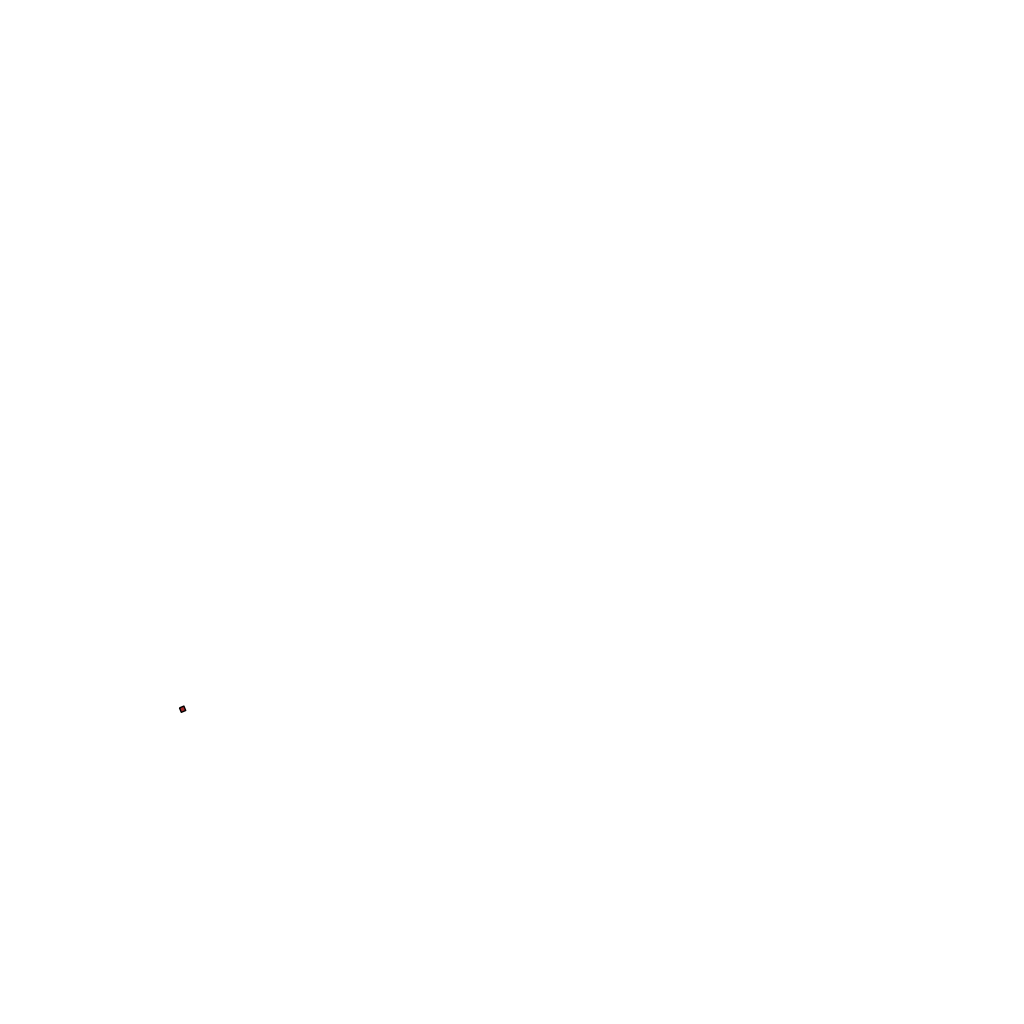
Tags: overhead vector_map, agriculture, recreation, density_5, Facility, 1.0 km²